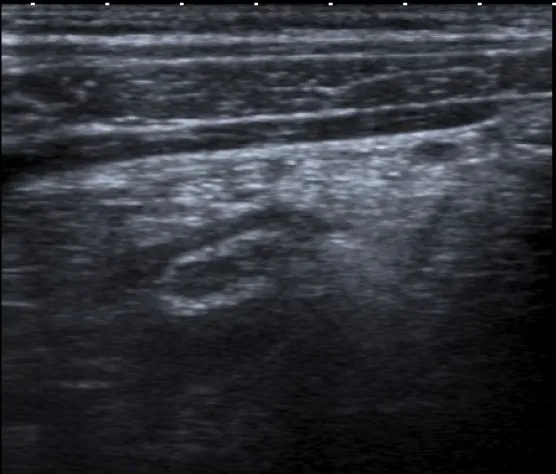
Ultrasound showing an inflamed tubular structure.
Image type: radiology (ultrasound)